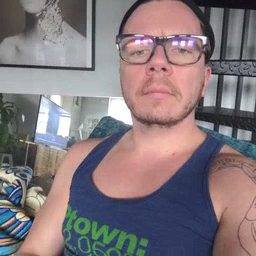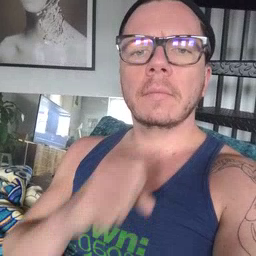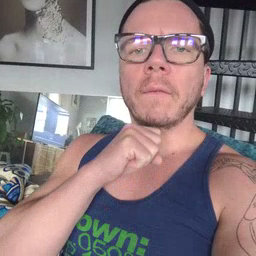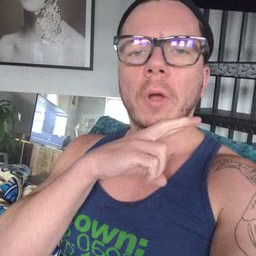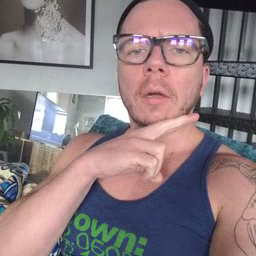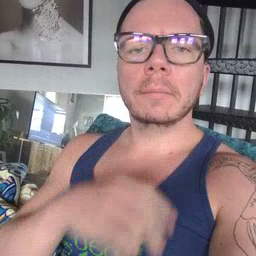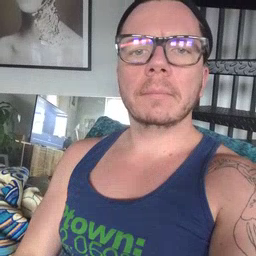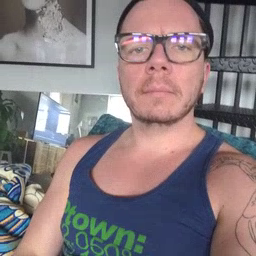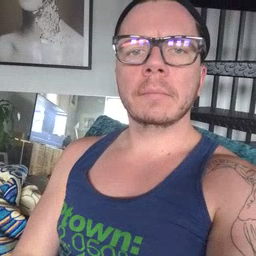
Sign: frog